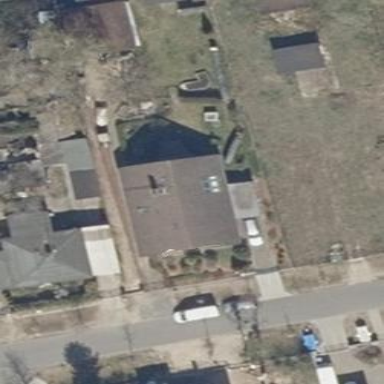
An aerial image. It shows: Simple house.